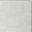
Piece: xx